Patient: sex M, age 46
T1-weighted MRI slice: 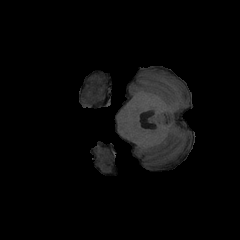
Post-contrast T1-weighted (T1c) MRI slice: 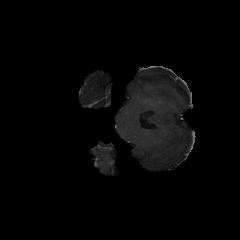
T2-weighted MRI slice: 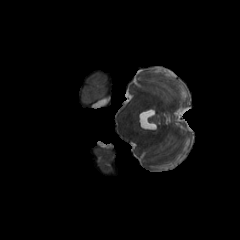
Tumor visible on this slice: yes
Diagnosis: Glioblastoma, IDH-wildtype
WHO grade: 4